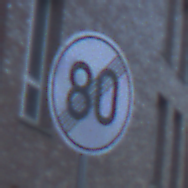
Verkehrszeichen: EndeGeschwindigkeit80
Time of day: SunriseSunset
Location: Outdoor (Urban)
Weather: Clear
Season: NotSpecified
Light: Natural